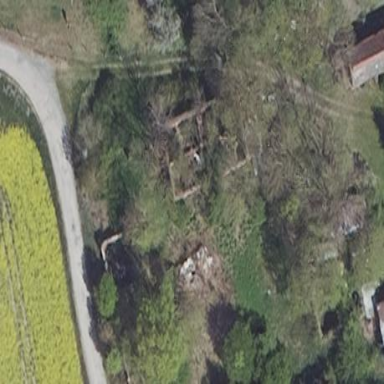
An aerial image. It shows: Ruins of building.